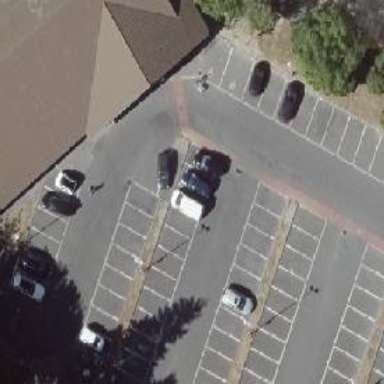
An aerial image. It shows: Asphalt parking aisle.